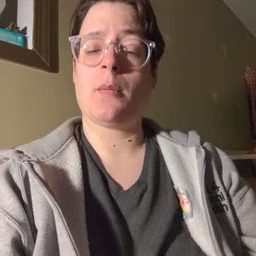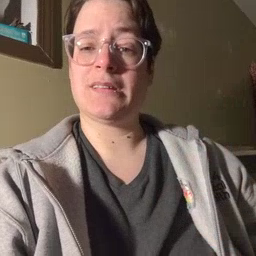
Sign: beside